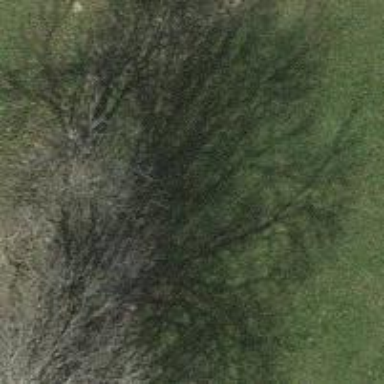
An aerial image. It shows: Row of trees in natural setting.